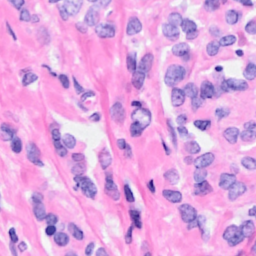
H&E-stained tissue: Breast